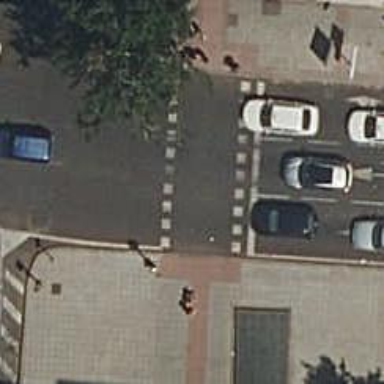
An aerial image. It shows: Crossing with traffic signals.